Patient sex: M
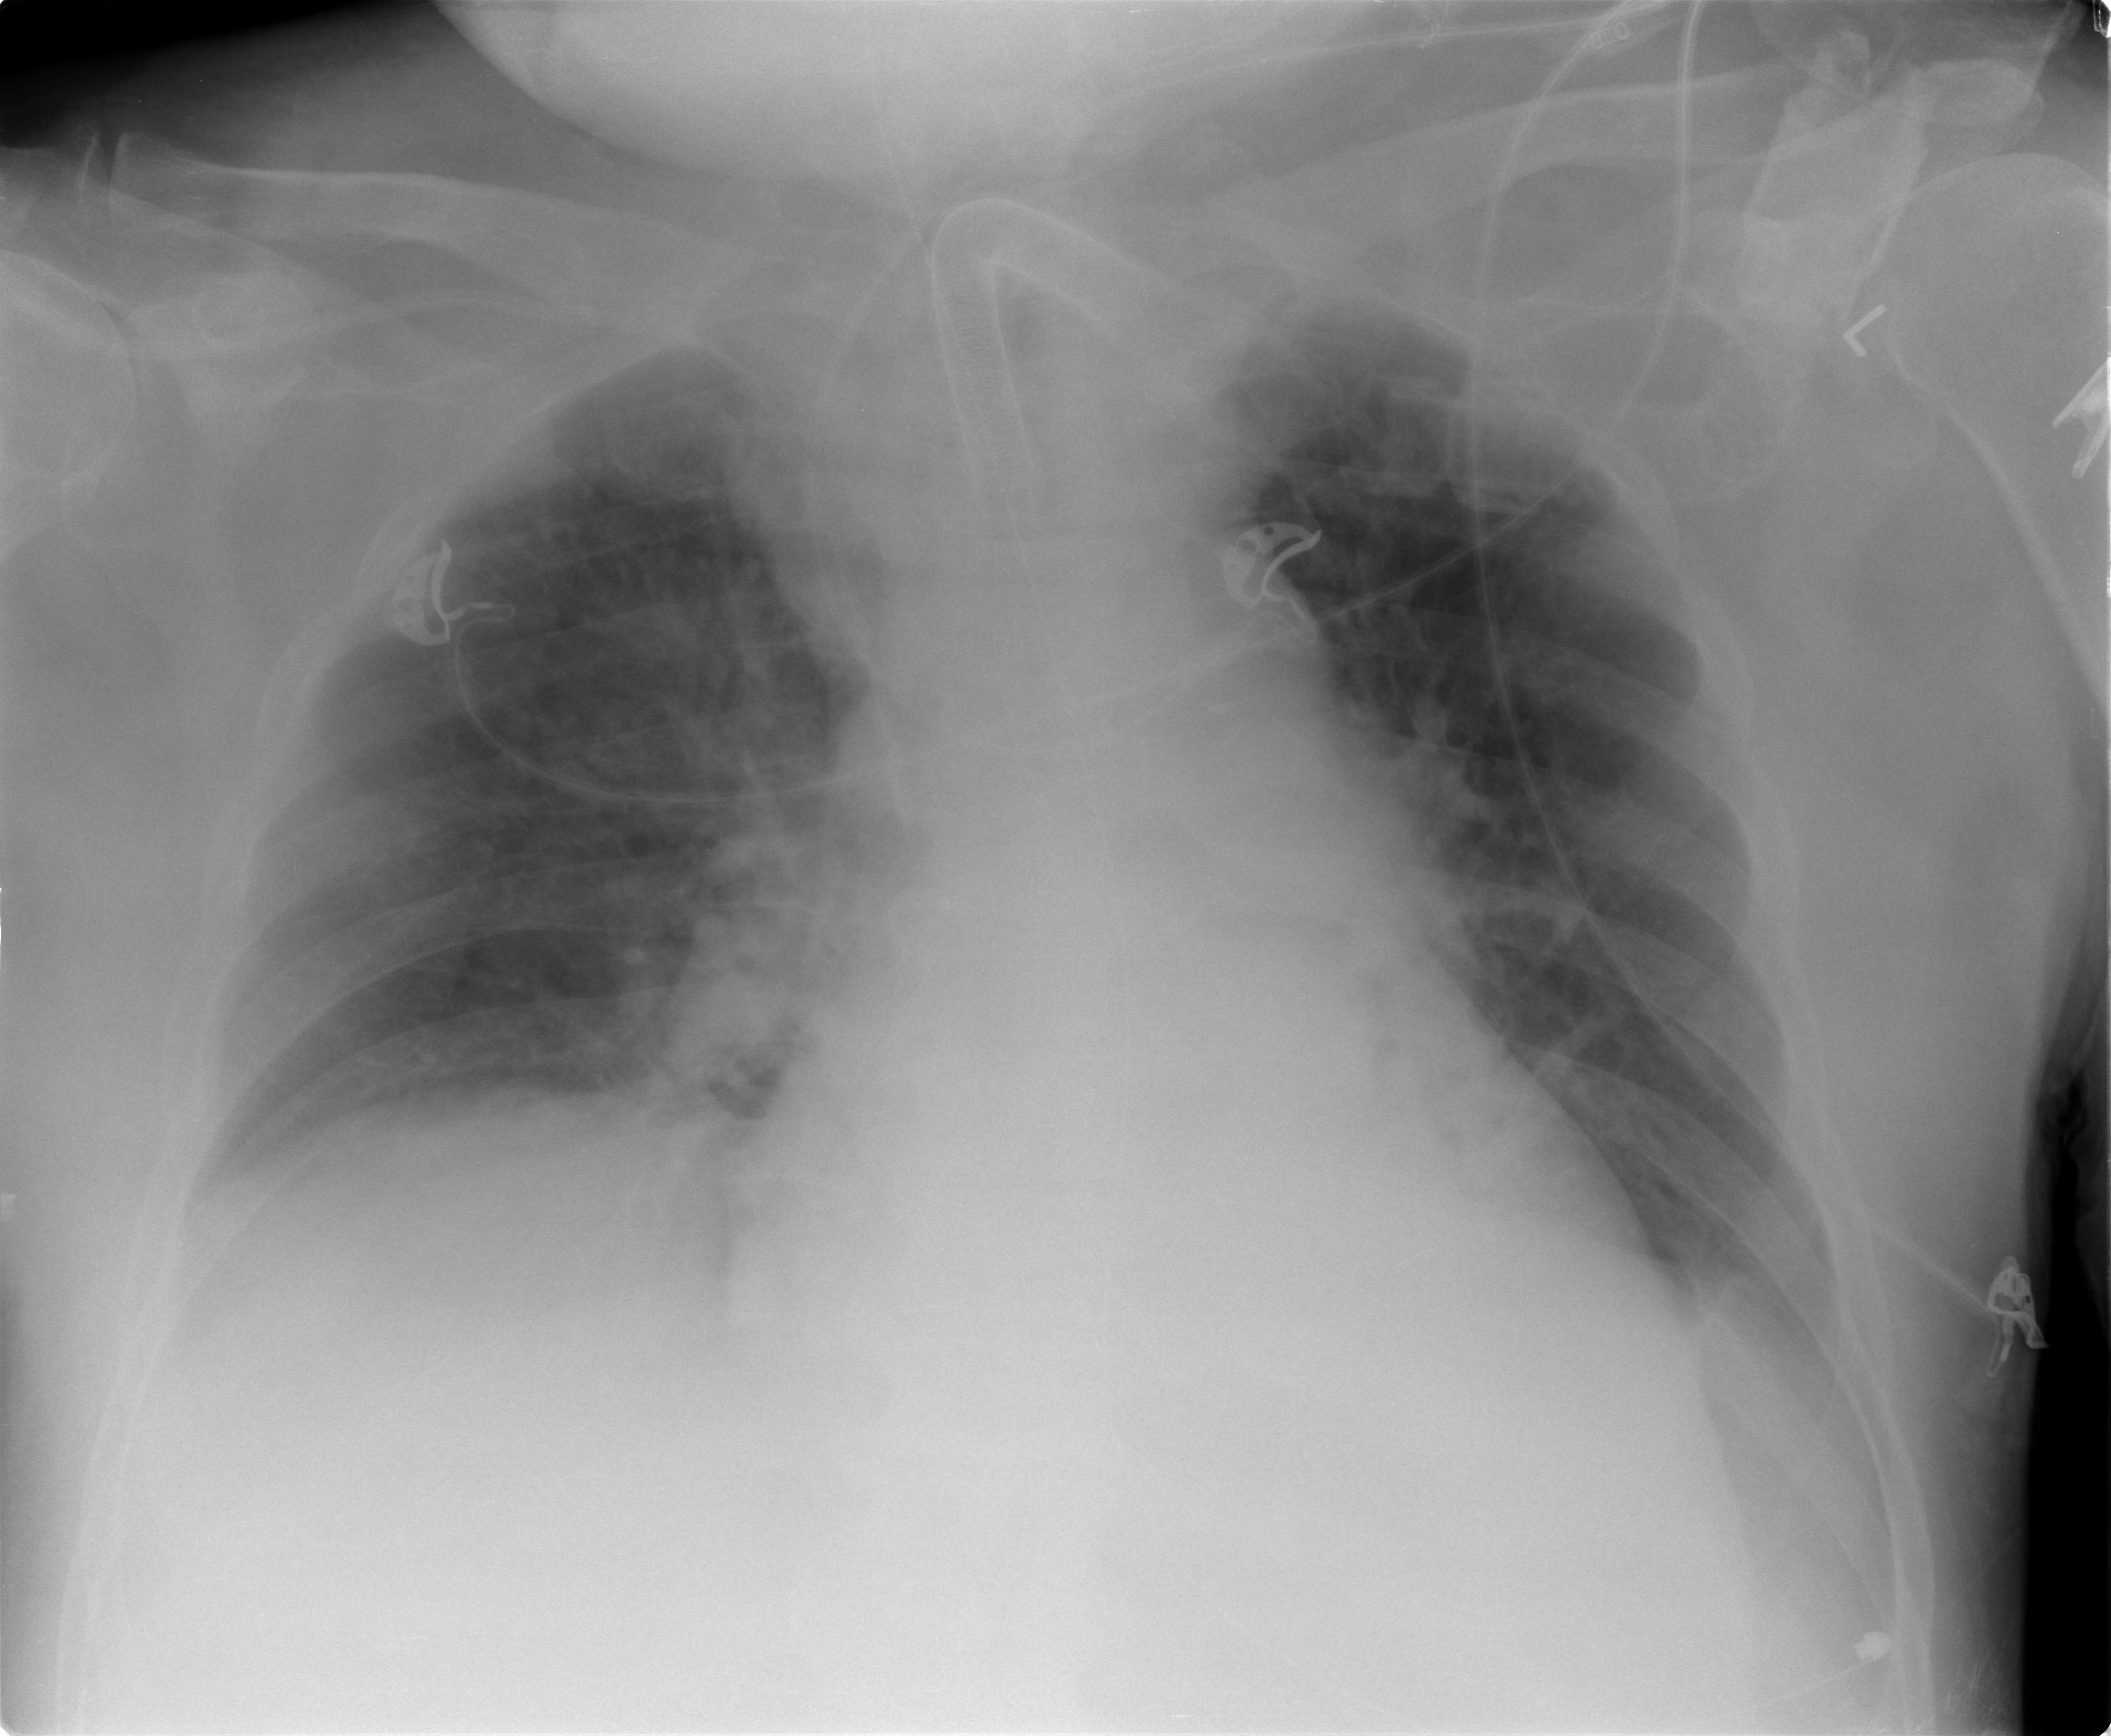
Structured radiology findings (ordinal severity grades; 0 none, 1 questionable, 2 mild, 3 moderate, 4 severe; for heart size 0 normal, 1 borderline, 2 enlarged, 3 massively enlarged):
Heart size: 2
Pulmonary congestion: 2
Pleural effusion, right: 0
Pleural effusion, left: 2
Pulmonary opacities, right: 0
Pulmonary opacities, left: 0
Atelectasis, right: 0
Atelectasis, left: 0